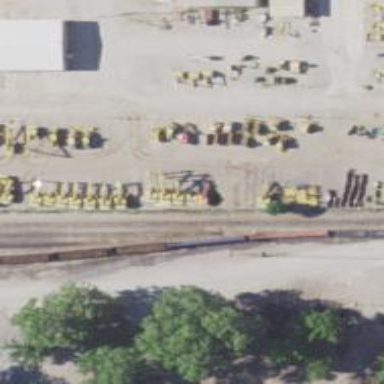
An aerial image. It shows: Railway yard.